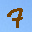
Label: 7